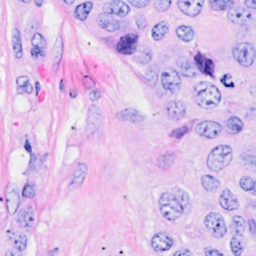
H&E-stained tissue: Breast